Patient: sex F, age 69
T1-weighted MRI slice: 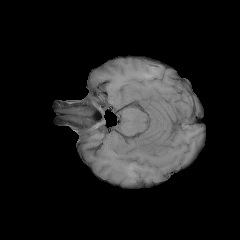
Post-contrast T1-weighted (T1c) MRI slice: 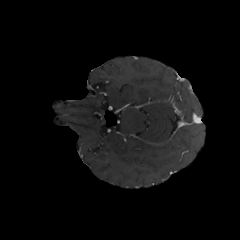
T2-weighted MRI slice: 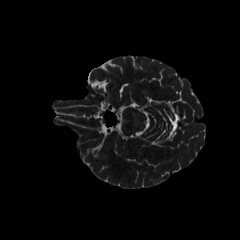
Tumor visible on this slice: no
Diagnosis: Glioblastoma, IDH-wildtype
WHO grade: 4